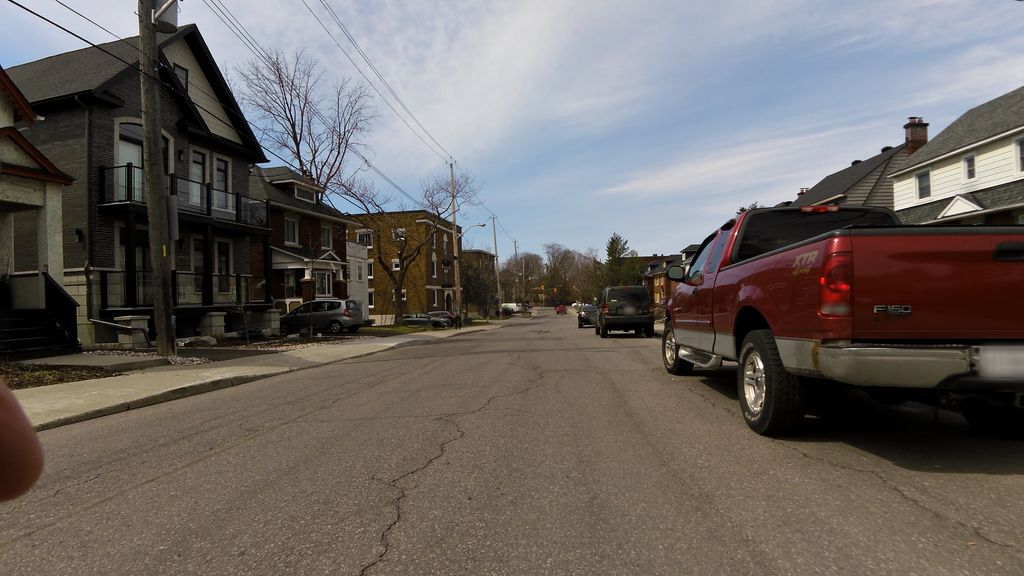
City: ottawa-gatineau